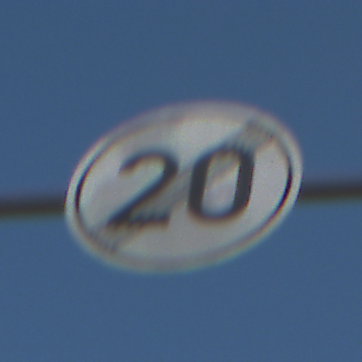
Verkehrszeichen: EndeGeschwindigkeit20
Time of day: MorningAfternoon
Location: Outdoor (Nature)
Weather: PartlyCloudy
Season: NotSpecified
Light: Natural